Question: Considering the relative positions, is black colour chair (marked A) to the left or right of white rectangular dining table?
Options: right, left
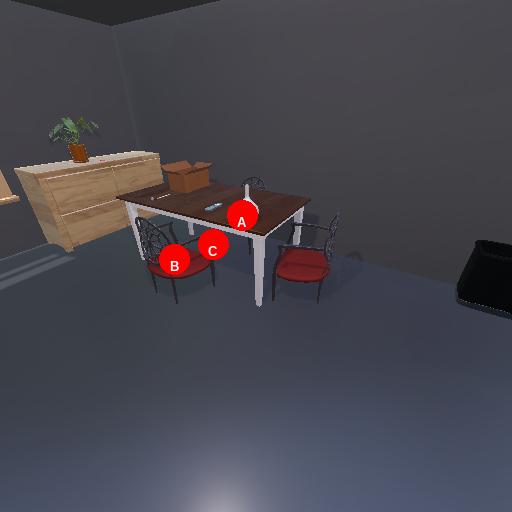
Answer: right